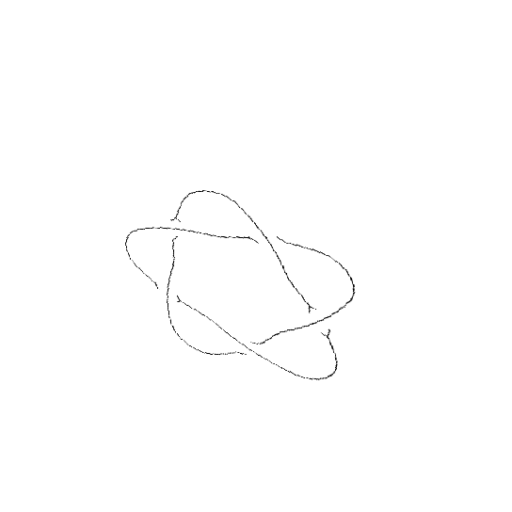
Crossing number: 5